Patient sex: M
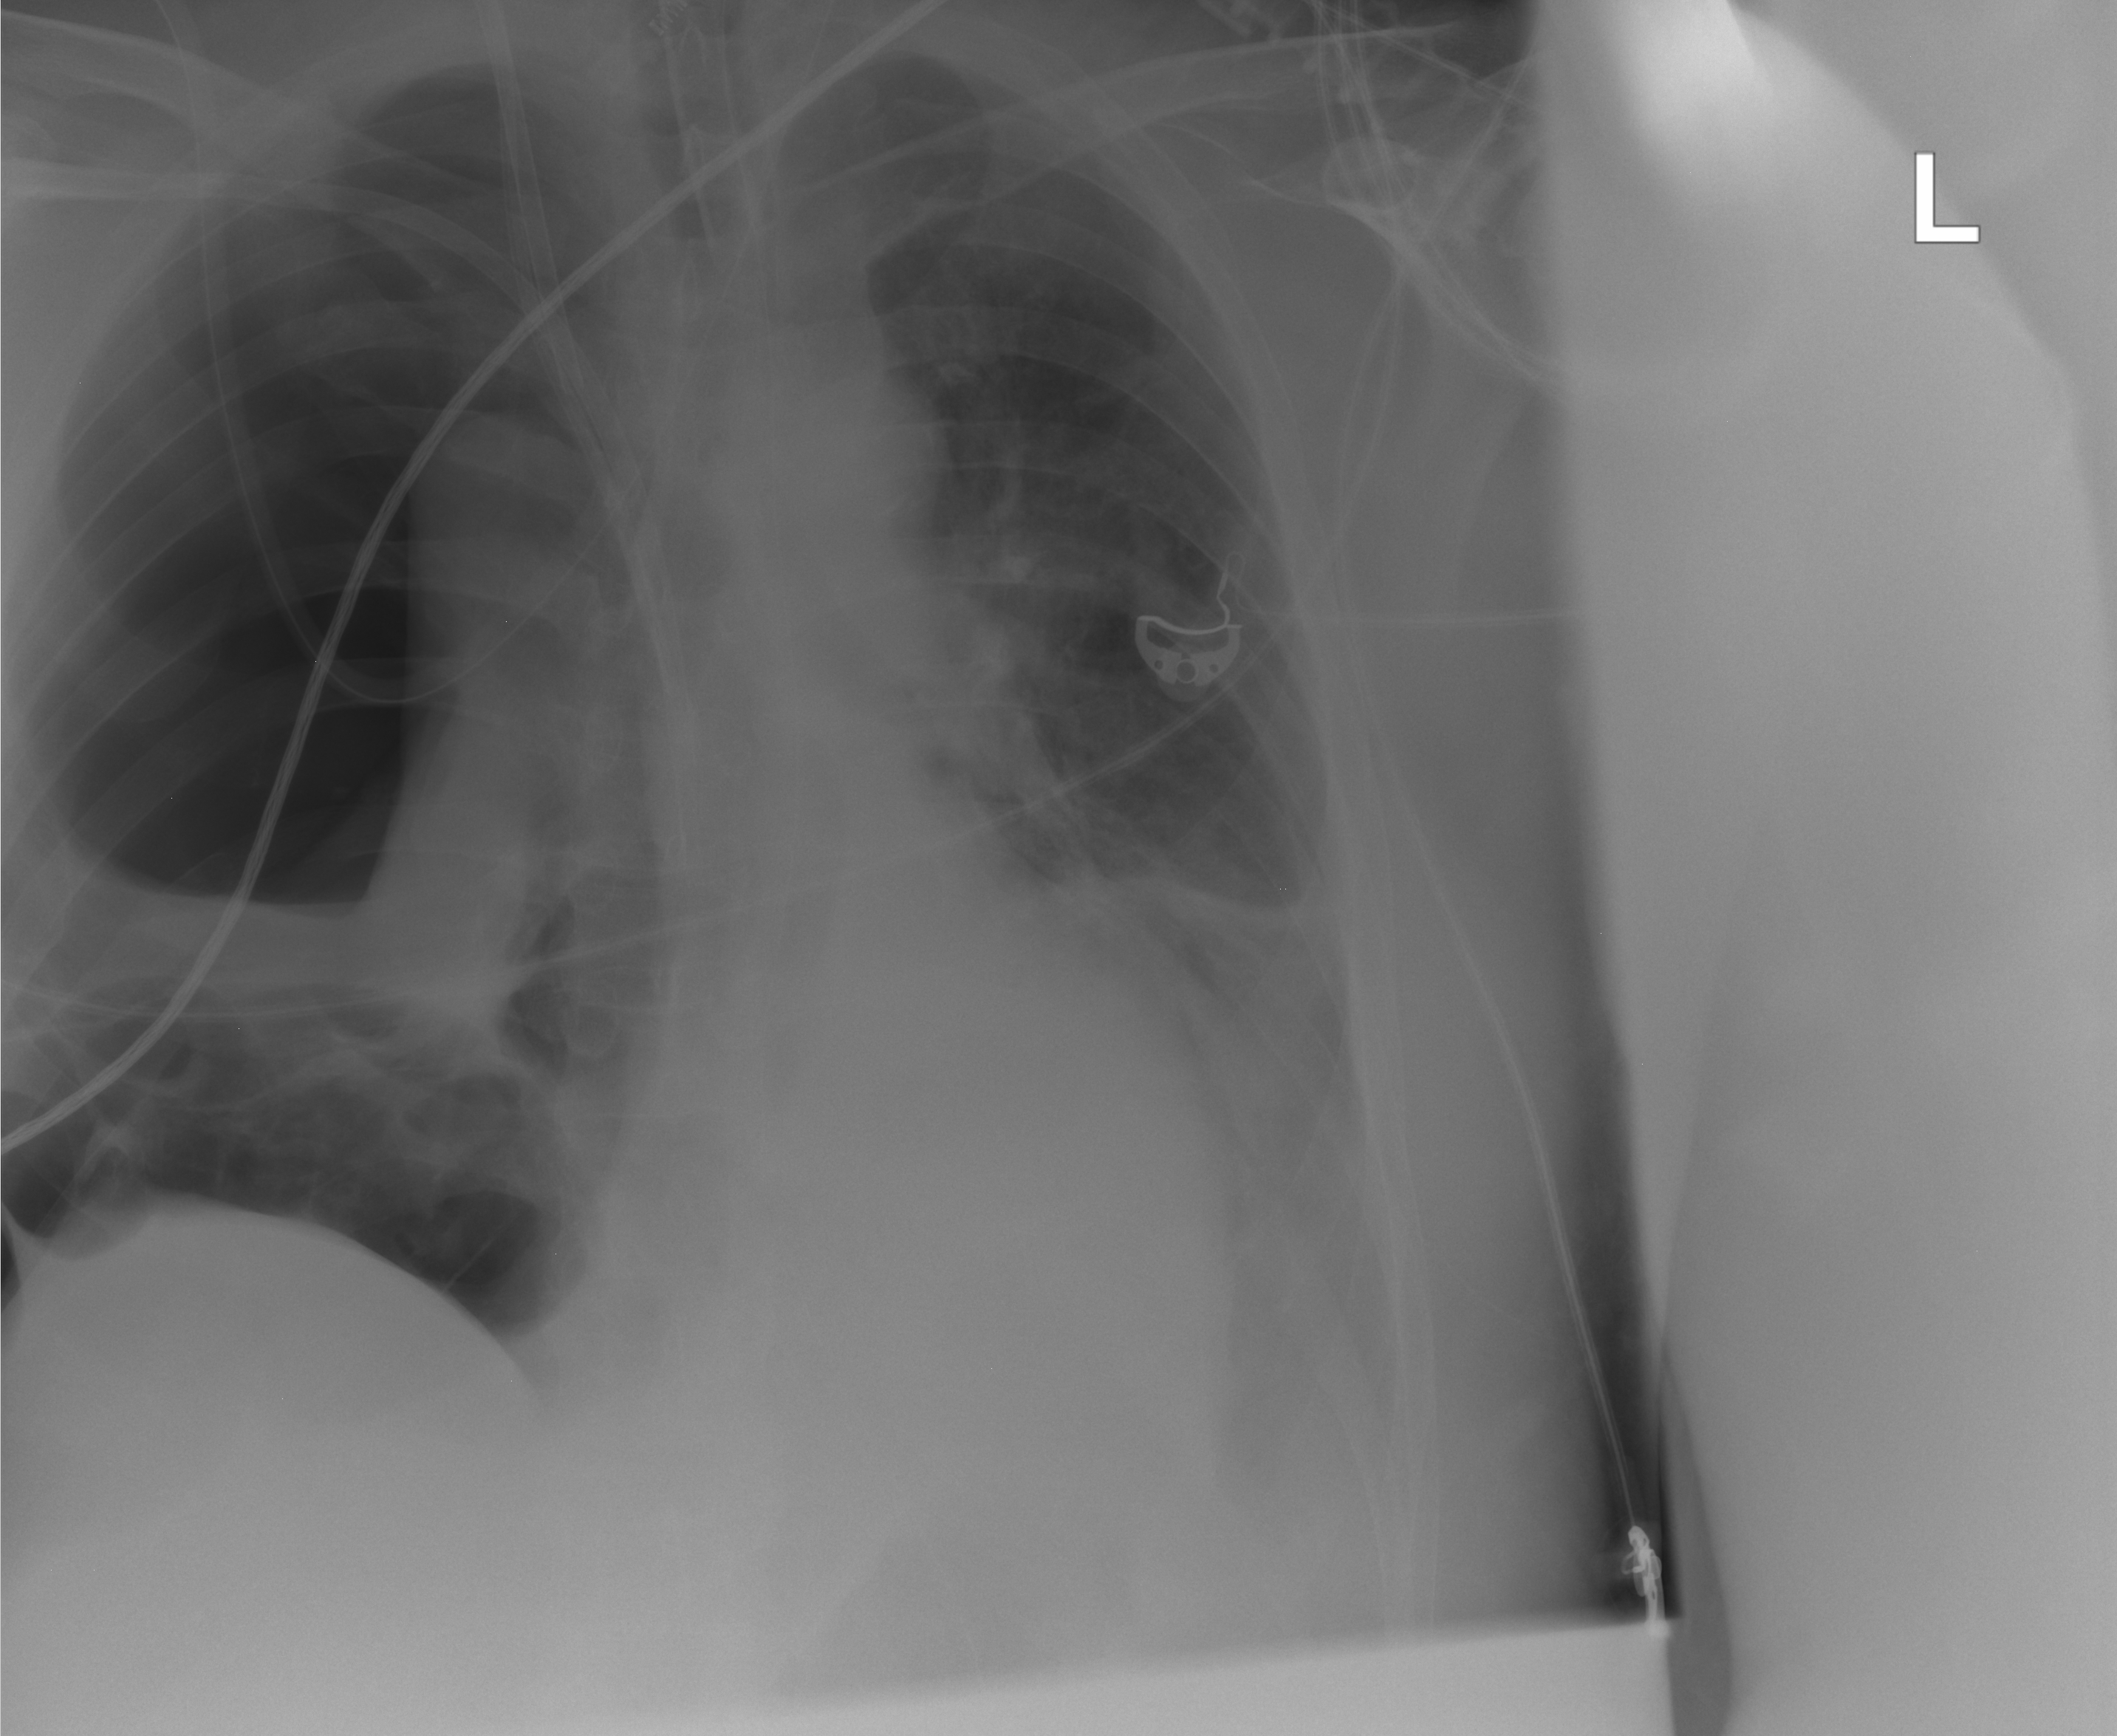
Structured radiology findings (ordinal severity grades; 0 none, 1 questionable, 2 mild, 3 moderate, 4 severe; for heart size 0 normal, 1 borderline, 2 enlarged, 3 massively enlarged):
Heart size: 0
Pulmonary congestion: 0
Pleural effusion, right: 2
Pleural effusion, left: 2
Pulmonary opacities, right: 0
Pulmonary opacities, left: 0
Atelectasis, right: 3
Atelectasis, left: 2